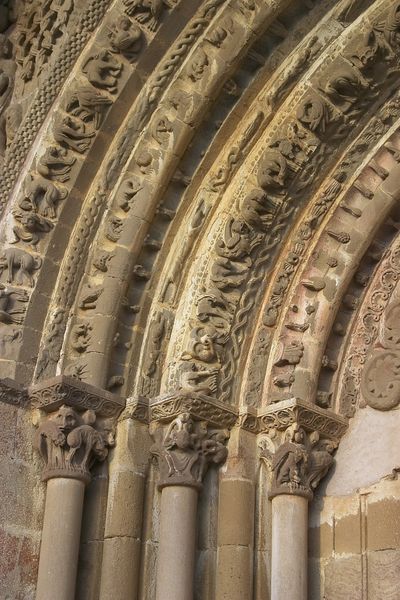
Titel: Kloster Leyre
Standort: Leyre, Kloster (EU - E)
Schlagwörter: ausschnitt, frankreich, säule, säulen, tür, tiere, ornament, architektur, judith, stein, kirche, engel, relief, bogen, fassade, mauer, rundbogen, detail, dekor, ornamente, tor, foto, bögen, eingang, torbogen, kapitelle, kathedrale, kapitell, ornamental, gemäuer, portal, sandstein, romanik, eingan, ornamentik, tympanon, romanisch, architraph, halbsäulen, würfelkapitell, kirchenportal, portalgewände, säule3, architraphe, gärtiger, bauzier